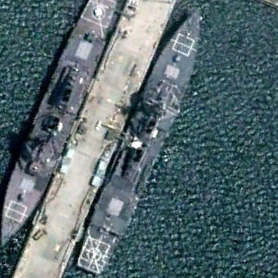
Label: destroyer